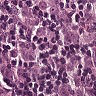
Metastatic tissue present: yes